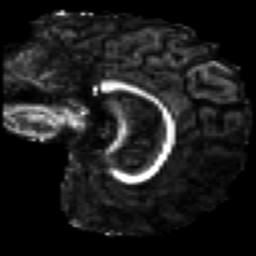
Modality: FA
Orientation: sagittal
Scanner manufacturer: siemens
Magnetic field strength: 3 T
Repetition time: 7.8 s
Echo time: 0.09 s